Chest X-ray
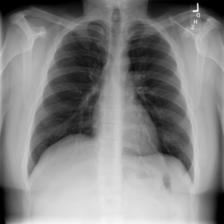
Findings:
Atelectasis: negative
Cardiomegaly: negative
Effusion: negative
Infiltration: negative
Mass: negative
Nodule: negative
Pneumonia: negative
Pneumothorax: negative
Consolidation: negative
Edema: negative
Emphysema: negative
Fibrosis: negative
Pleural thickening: negative
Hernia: negative